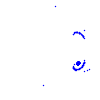
Particle: kaon